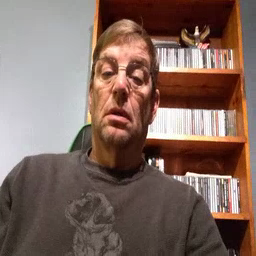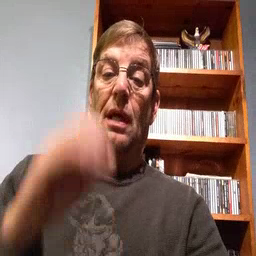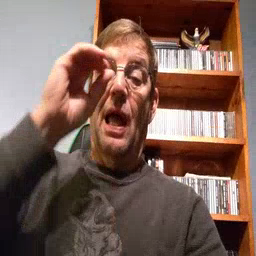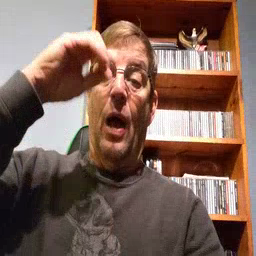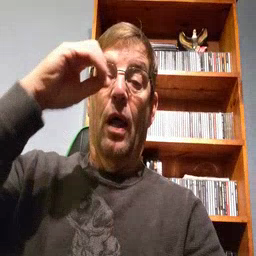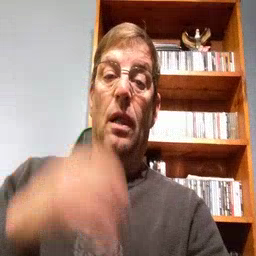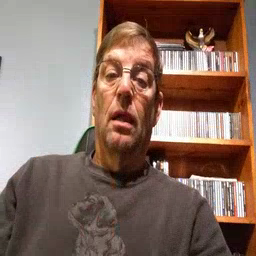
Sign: owl